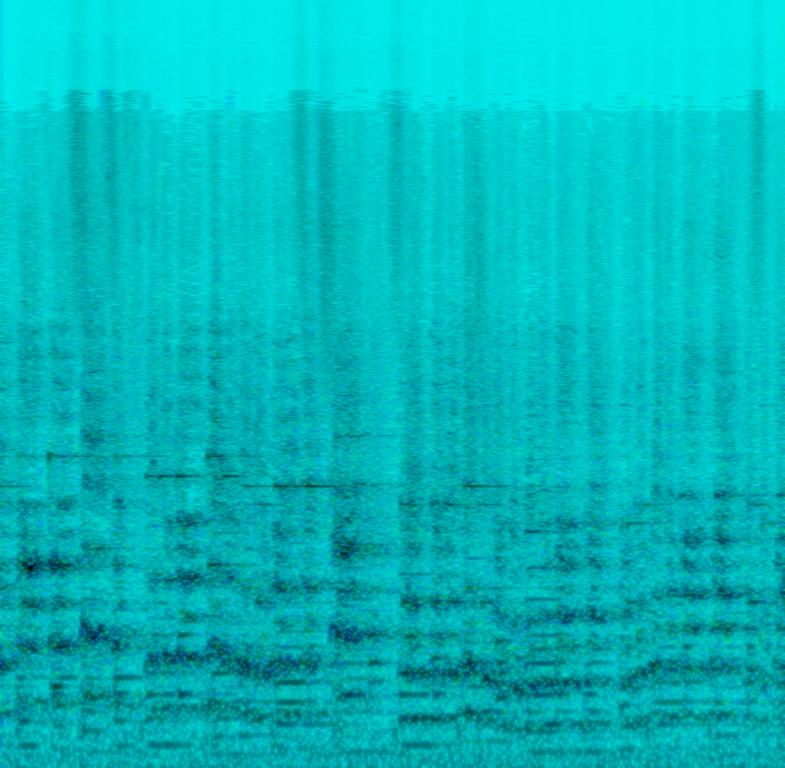
The low quality recording features a mixed harmonizing vocals singing over shimmering bells and groovy piano melody. It sounds passionate and euphoric. The recording is noisy.